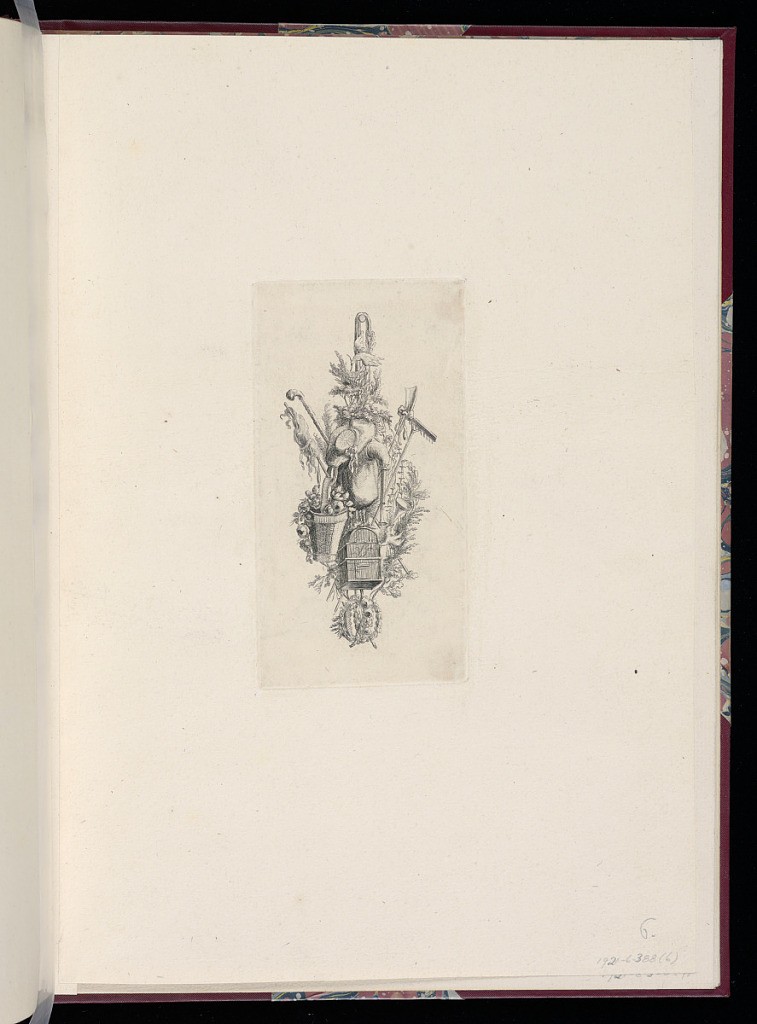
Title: Trophy Design
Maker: François Marie Isidore Queverdo, 1748 - 1797
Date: ca. 1767
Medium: Etching on paper
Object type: Print
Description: An ornamental hanging trophy with pastoral attributes incorporating a hat, birds, birdcage, horn, staff, basket, flowers, crowns, foliate branches, rake, and a bagpipe (musette).